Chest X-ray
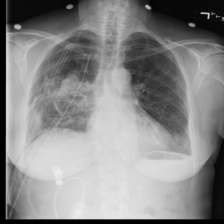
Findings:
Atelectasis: negative
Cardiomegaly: negative
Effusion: negative
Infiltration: negative
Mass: negative
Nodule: negative
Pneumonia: negative
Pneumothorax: positive
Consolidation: negative
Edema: negative
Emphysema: negative
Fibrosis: negative
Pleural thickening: negative
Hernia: negative